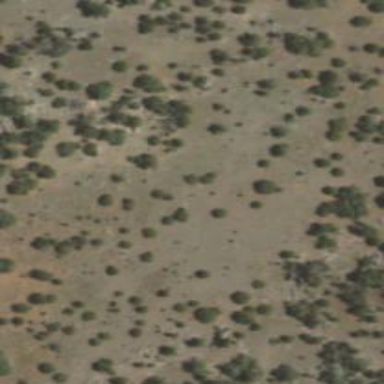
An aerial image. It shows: Area covered in scrub vegetation.